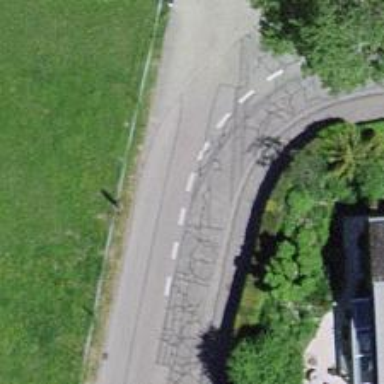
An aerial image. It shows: Residential road with asphalt surface. There is sidewalk on the left side.